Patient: sex F, age 63
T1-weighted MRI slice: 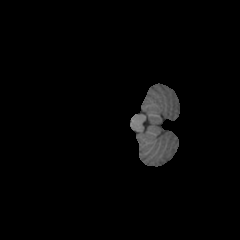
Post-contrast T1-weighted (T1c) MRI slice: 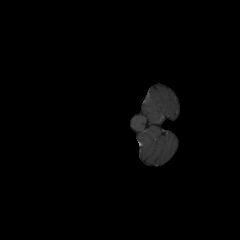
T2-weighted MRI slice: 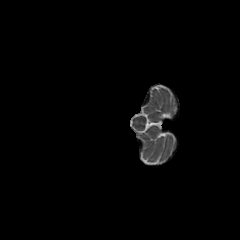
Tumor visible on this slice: no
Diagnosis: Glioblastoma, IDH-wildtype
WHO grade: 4